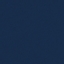
Label: SeaLake